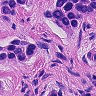
Metastatic tissue present: yes